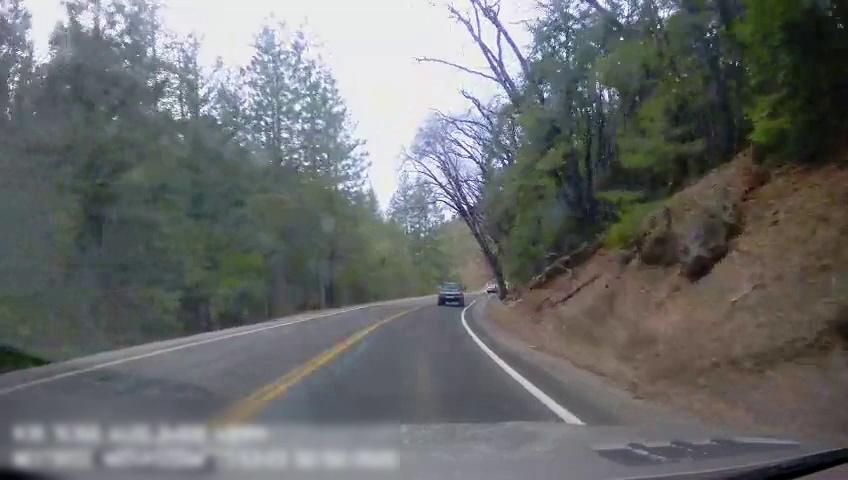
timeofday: Day
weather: Sunny
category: Drivable Space
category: Vehicles | Car
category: Vehicles | Truck
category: Lanes | Current Lane
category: Lanes | Current Lane
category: Lanes | Alternate Lane